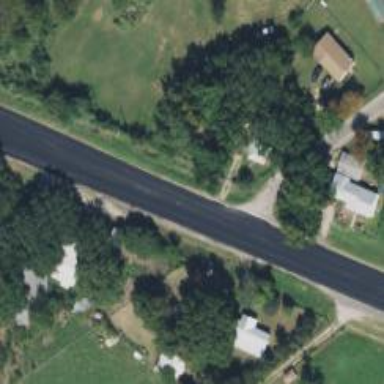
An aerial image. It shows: Residential road.